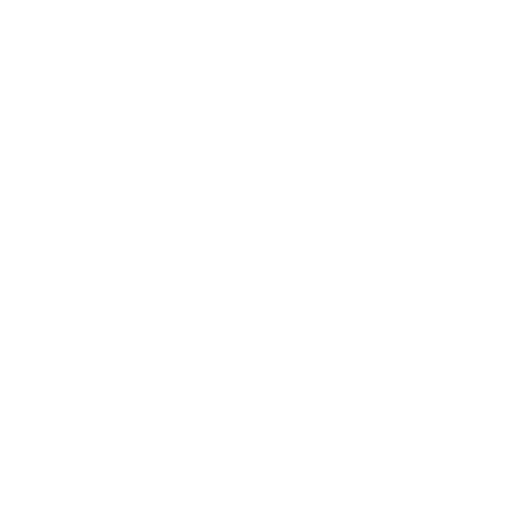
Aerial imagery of island in Alaska named Tingberg Island containing only unknown